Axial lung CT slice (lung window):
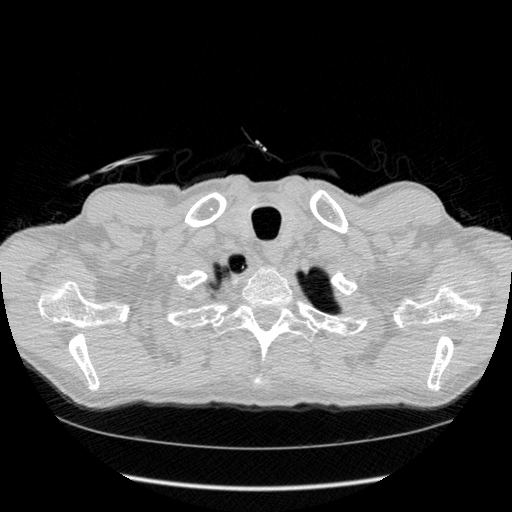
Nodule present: no